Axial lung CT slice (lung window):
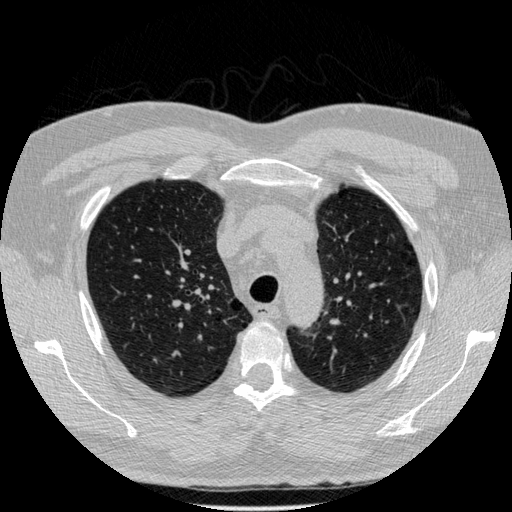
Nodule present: no